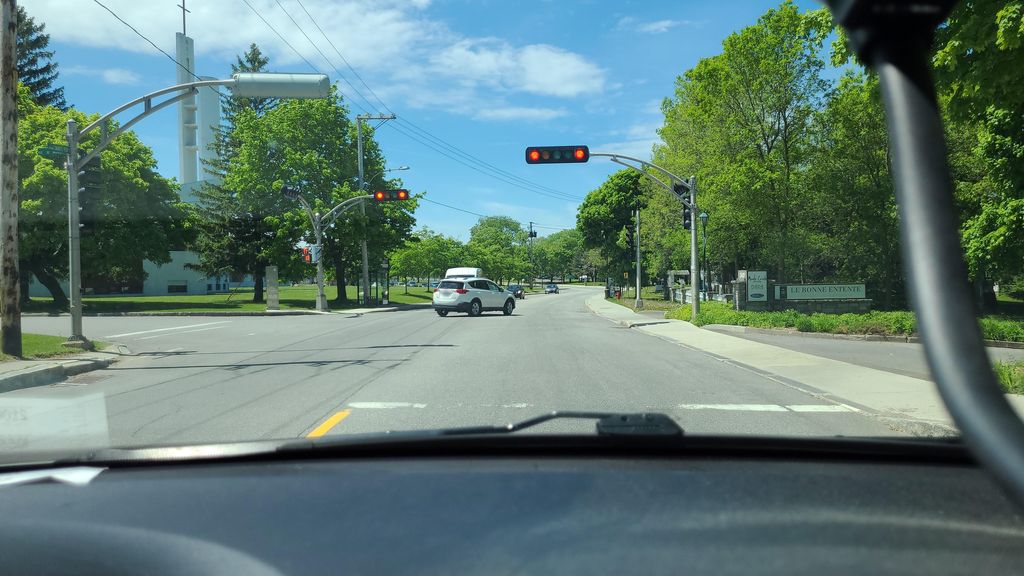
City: quebec_city